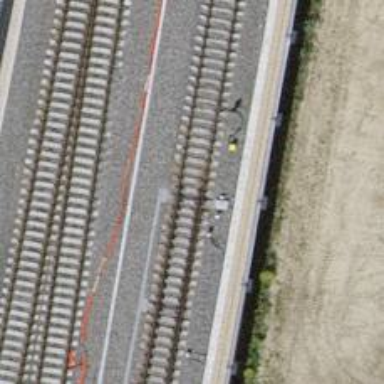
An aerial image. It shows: Railway switch.